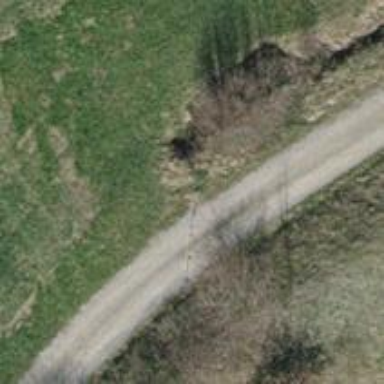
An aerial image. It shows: Culvert tunnel.